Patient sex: F
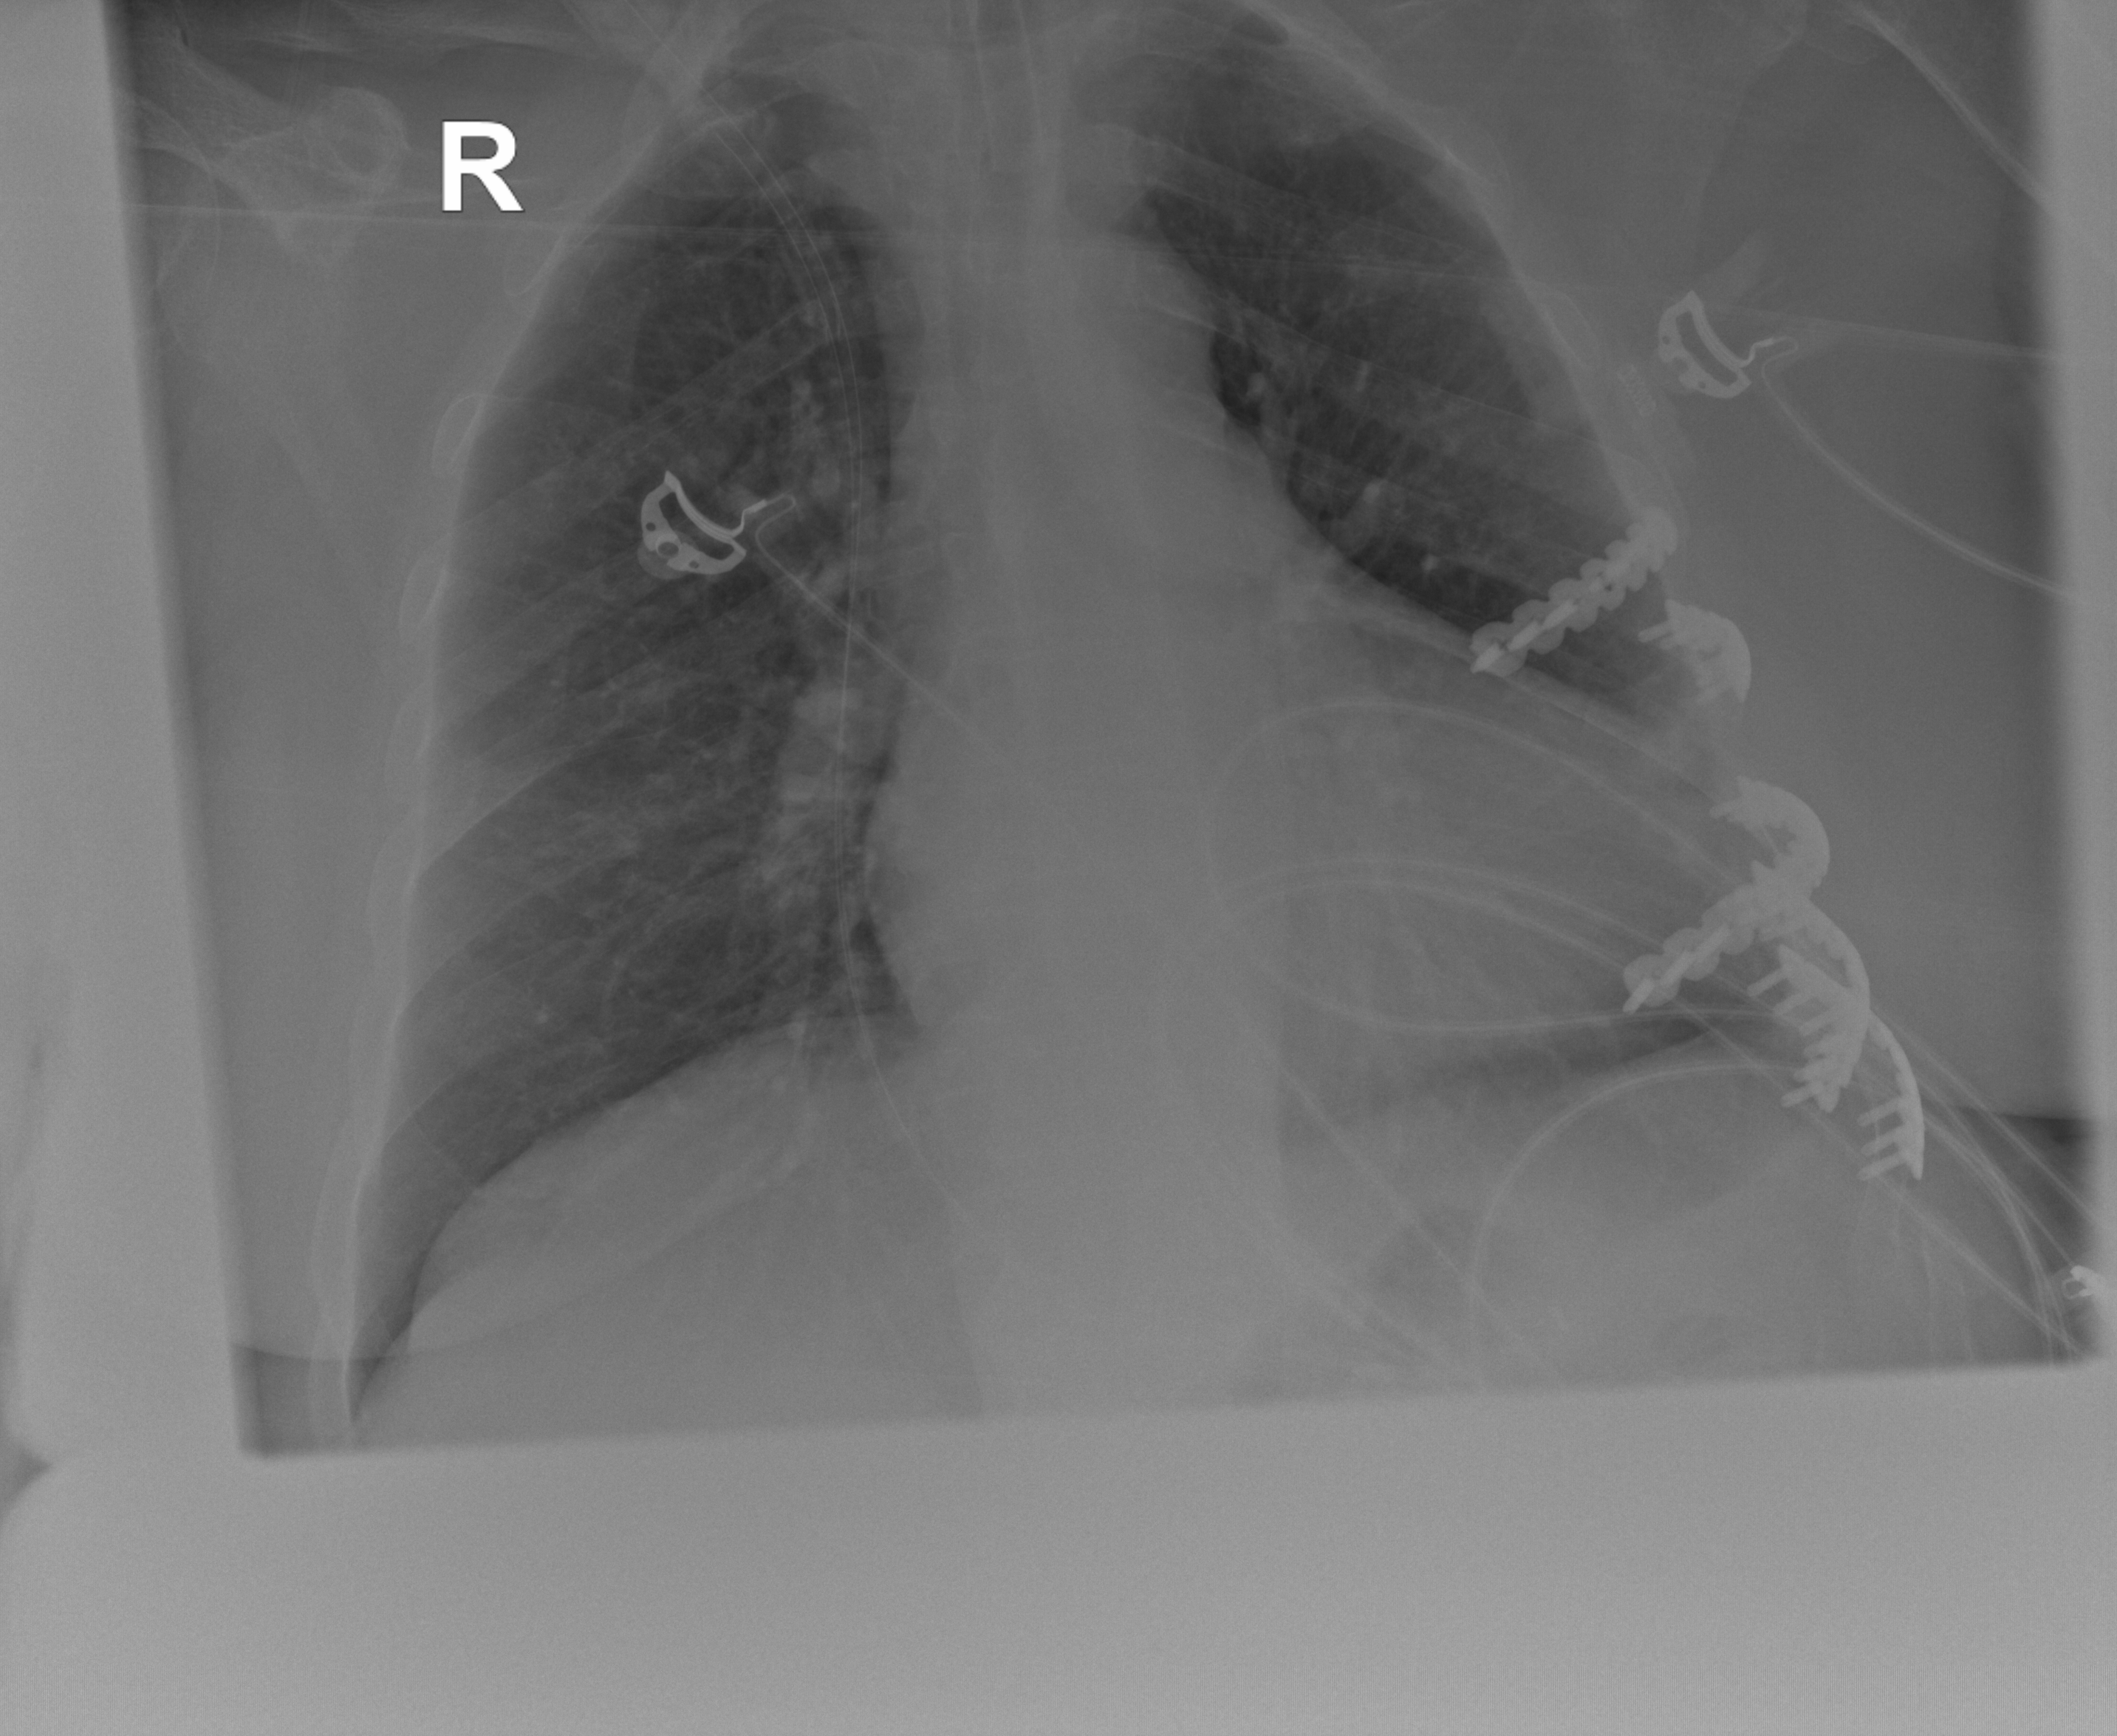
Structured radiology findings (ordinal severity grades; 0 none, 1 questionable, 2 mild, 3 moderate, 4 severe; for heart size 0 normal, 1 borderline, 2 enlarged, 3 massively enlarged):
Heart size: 1
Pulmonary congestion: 0
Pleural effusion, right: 0
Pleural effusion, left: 2
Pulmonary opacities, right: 0
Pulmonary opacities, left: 0
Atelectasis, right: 0
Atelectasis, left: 2